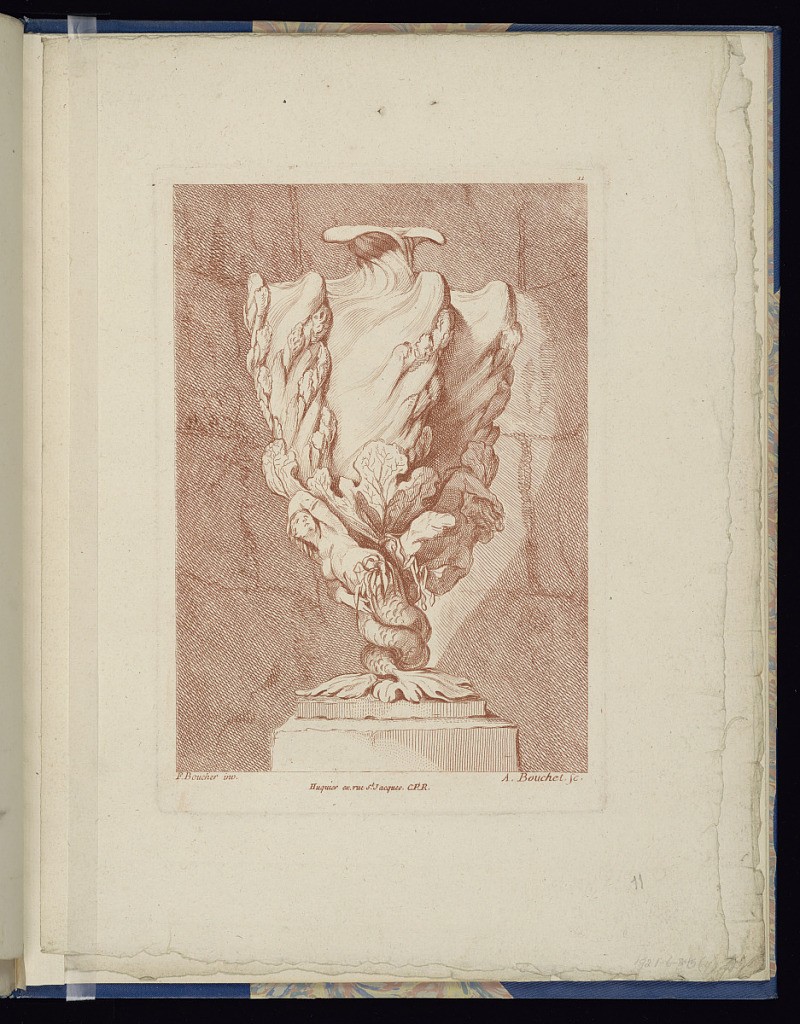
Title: Ornamental Vase Design
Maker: François Boucher, French, 1703–1770
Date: ca. 1738
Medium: Etching in red ink on cream laid paper
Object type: Bound print
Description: Vase form elevated on a low plinth. The body, accentuated with rocky ribs and sea plant forms, rests upon a siren mermaid figure at left and a triton at right, their tails intertwined to form the base. The plate is printed in red ink (sanguine). The plate is signed and numbered.